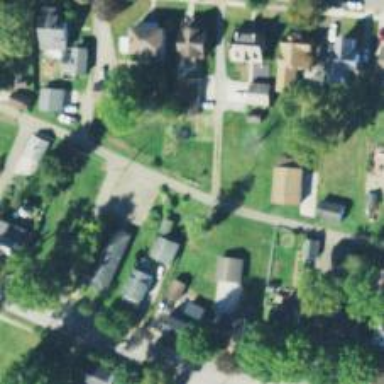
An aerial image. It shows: Alley classified as service road.